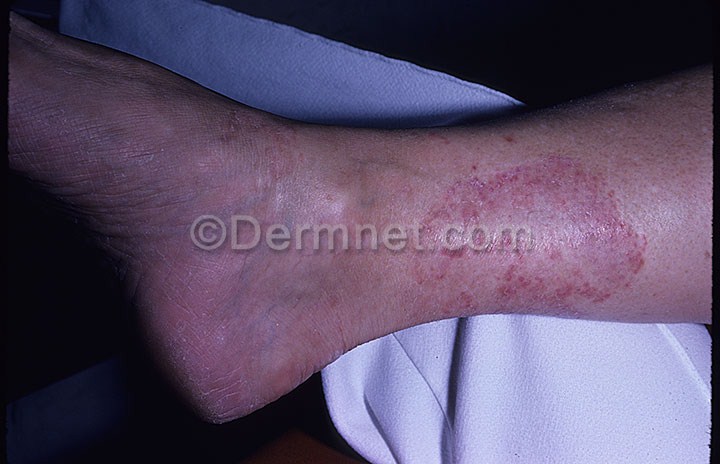
Disease: Tinea Ringworm Candidiasis and other Fungal Infections